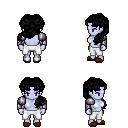
a pixel art fantasy rpg character, female body template, dark elf, purple skin, steel arm armor, white pants, black princess hairstyle, brown slippers, four views (front, back, left, right), 2x2 character sprite sheet, small pixel art, hard edges, no anti-aliasing